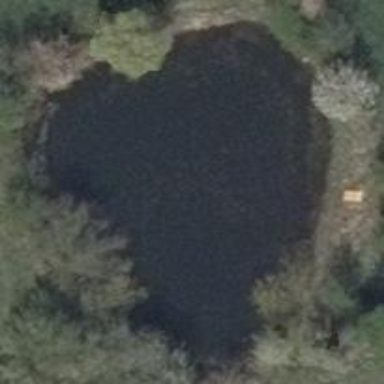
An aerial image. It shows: Peaceful pond surrounded by nature.